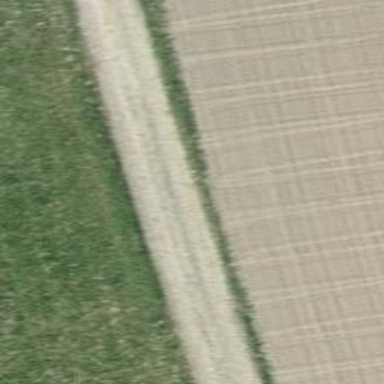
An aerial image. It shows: Gravel track with grade2 tracktype.